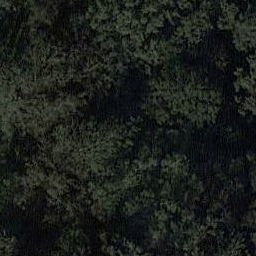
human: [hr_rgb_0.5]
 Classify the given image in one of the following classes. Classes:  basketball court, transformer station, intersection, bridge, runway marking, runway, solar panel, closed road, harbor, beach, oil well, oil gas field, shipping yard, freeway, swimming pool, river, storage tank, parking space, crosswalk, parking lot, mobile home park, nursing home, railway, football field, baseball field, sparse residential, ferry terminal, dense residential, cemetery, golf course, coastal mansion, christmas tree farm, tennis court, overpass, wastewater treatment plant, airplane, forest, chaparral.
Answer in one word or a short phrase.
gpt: forest